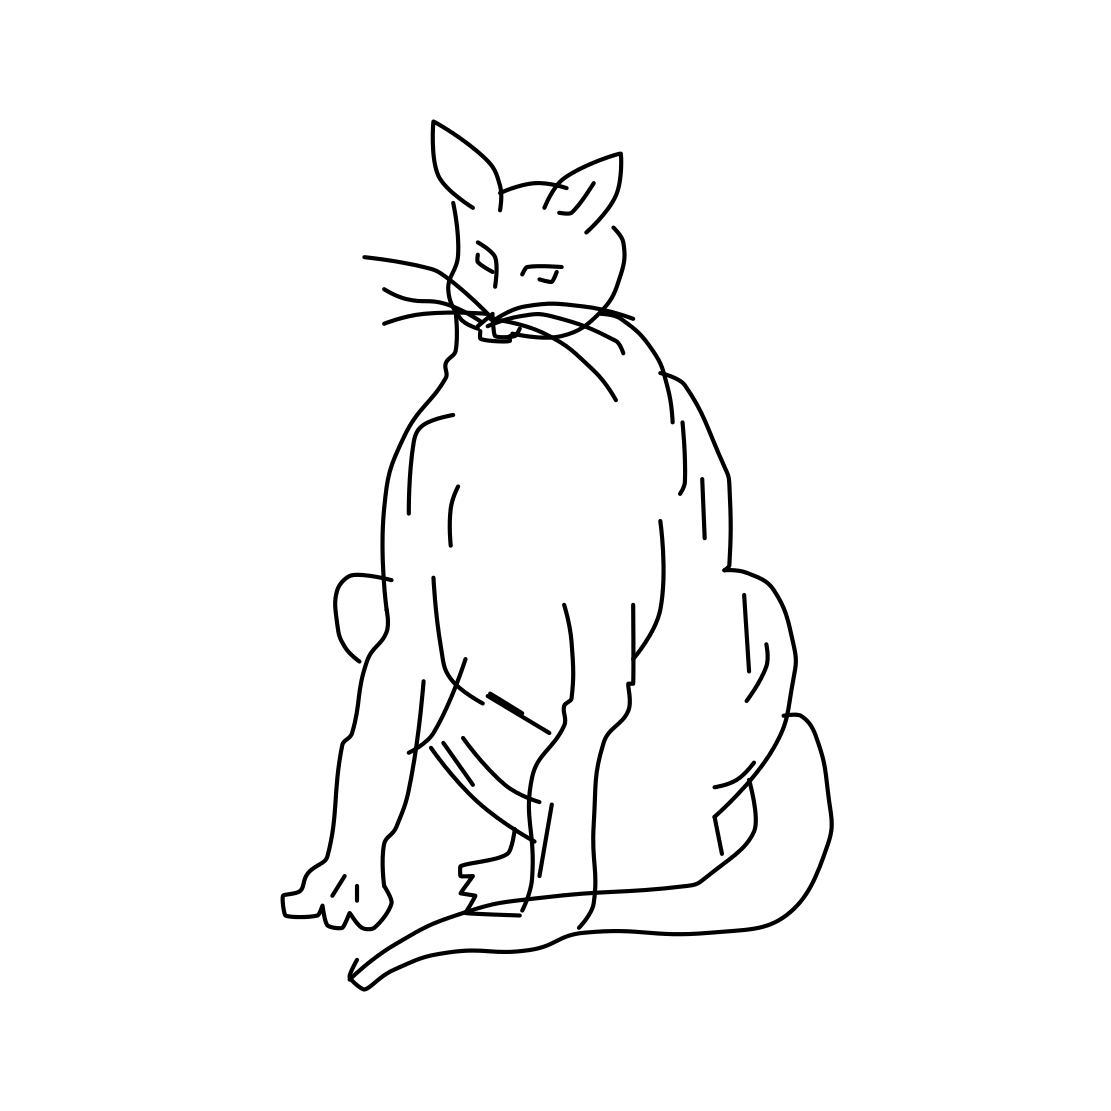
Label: cat